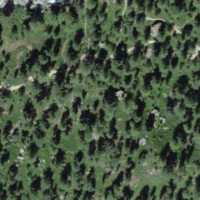
EUNIS habitat code: 43
Species observed at this site:
Empetrum nigrum
Vaccinium vitis-idaea